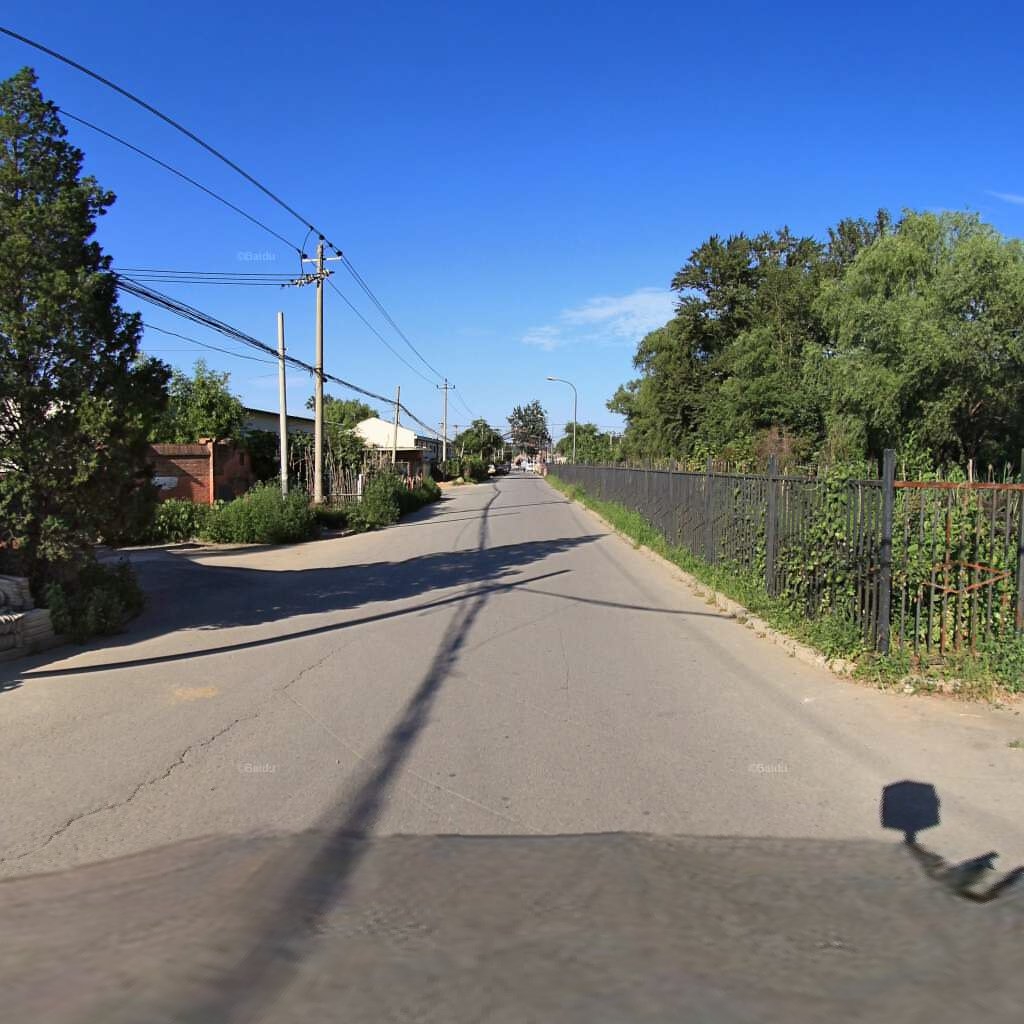
Region: Haidian
Road damage annotations: longitudinal crack, longitudinal crack, longitudinal crack, longitudinal crack, longitudinal crack